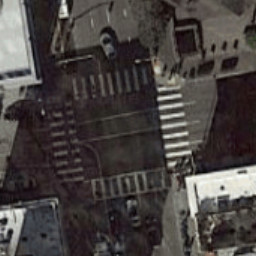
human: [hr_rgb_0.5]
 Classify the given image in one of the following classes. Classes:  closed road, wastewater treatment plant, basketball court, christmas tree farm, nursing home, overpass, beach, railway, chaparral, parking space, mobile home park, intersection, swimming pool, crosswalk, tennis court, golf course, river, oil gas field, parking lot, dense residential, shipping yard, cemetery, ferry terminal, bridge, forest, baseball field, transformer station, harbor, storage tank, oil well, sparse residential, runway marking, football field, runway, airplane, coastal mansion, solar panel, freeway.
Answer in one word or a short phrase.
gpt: crosswalk